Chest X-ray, PA view. Patient: 48 years old, sex M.
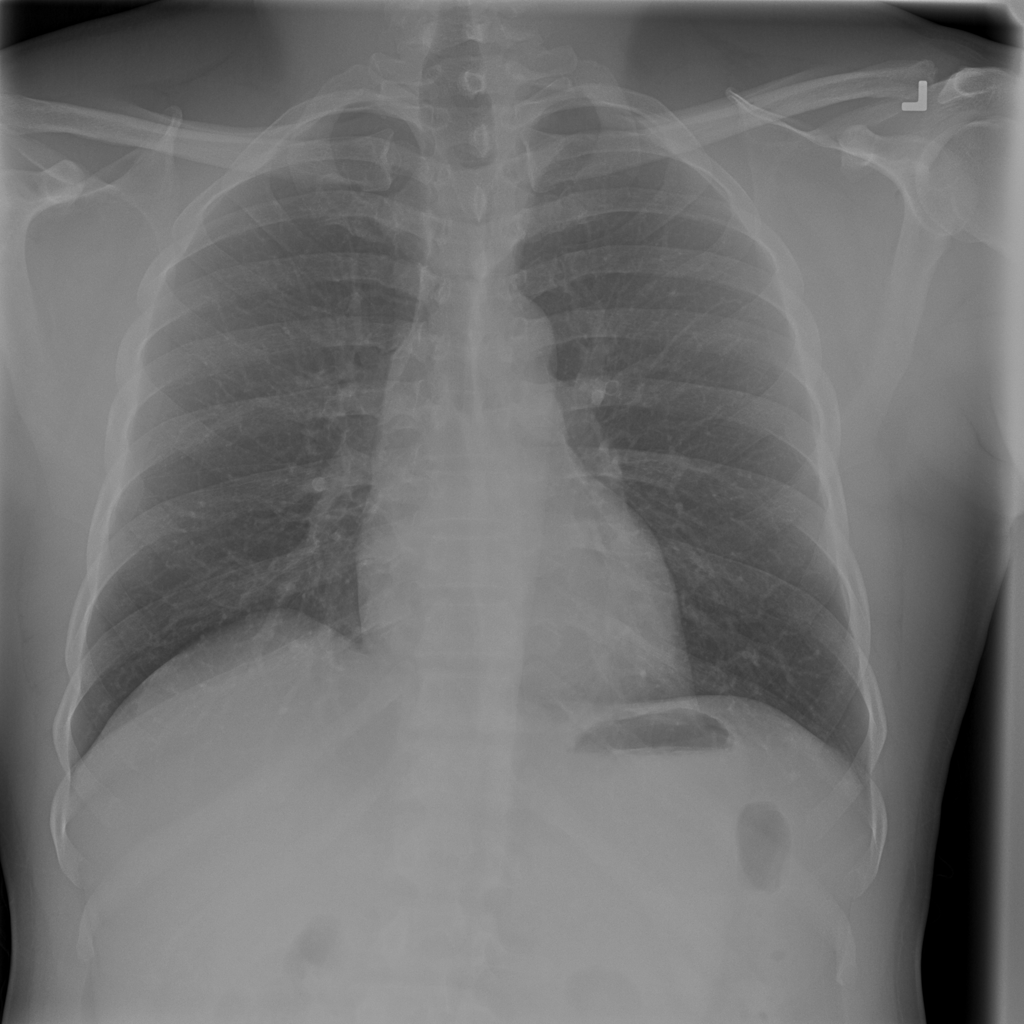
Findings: No Finding